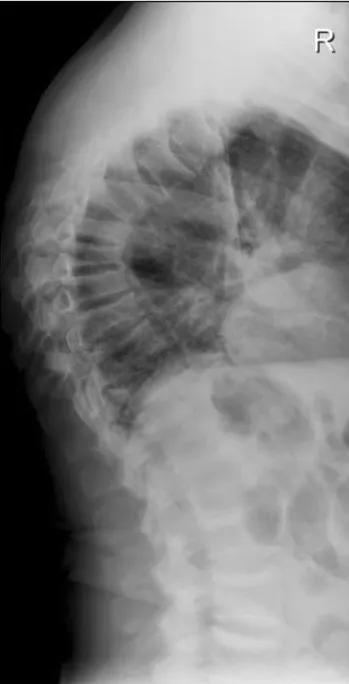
Conventional radiography of the spine after 1 year after tumour resection showed permanent and nonreversible spine deformation due to the old compressions from Th3 to Th11 with no evidence of new compression fractures (year 2015).
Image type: radiology (x_ray)